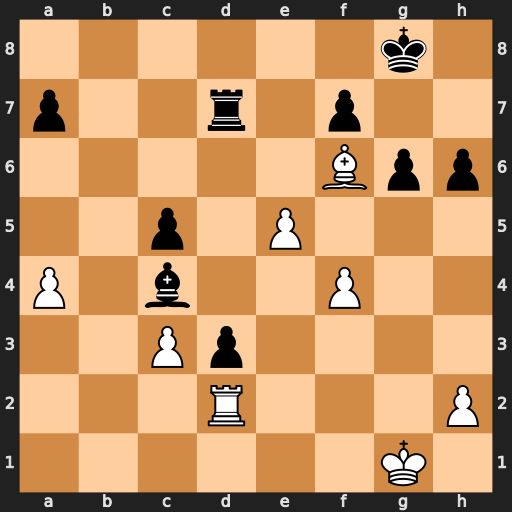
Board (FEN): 6k1/p2r1p2/5Bpp/2p1P3/P1b2P2/2Pp4/3R3P/6K1
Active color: w
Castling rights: -
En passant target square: -
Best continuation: Rb2 Rd8 Bxd8